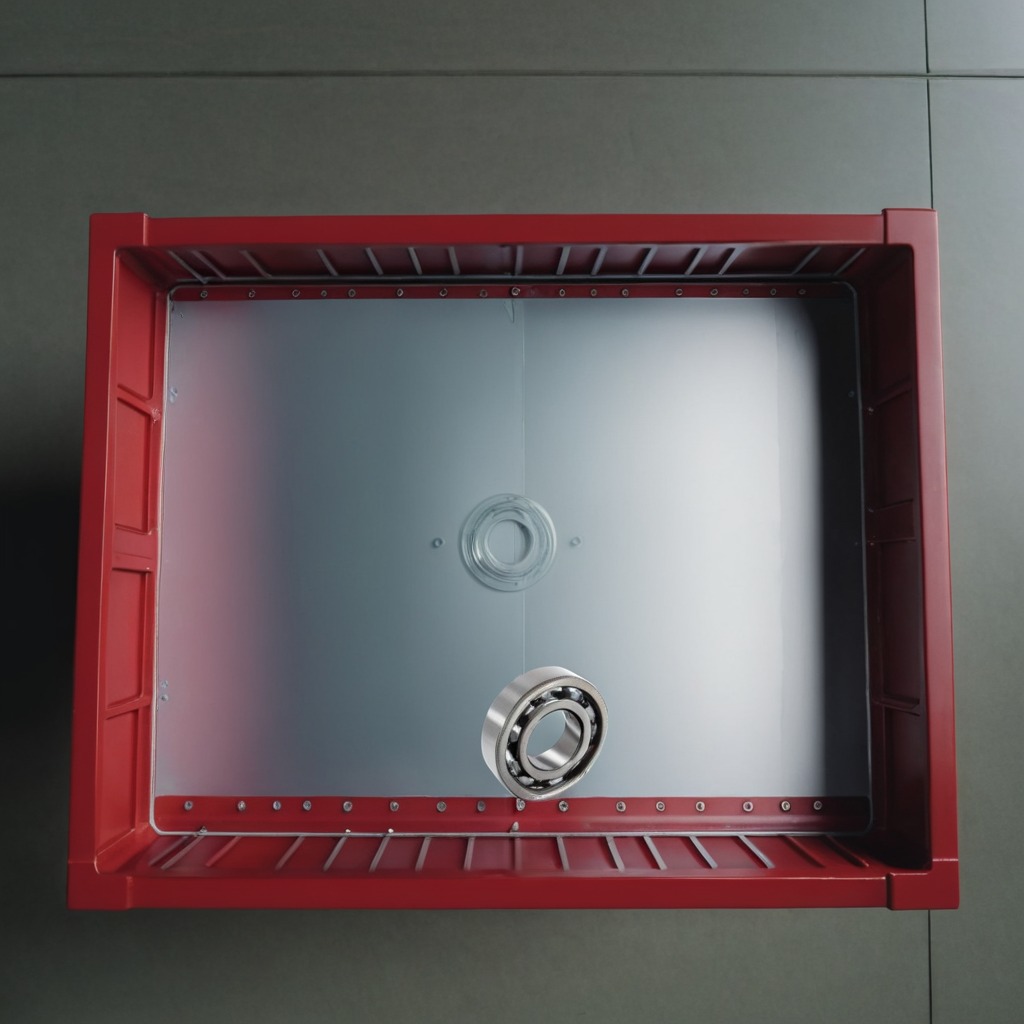
A metal ball bearing is lying on the toolbox surface in an airplane hangar workshop.